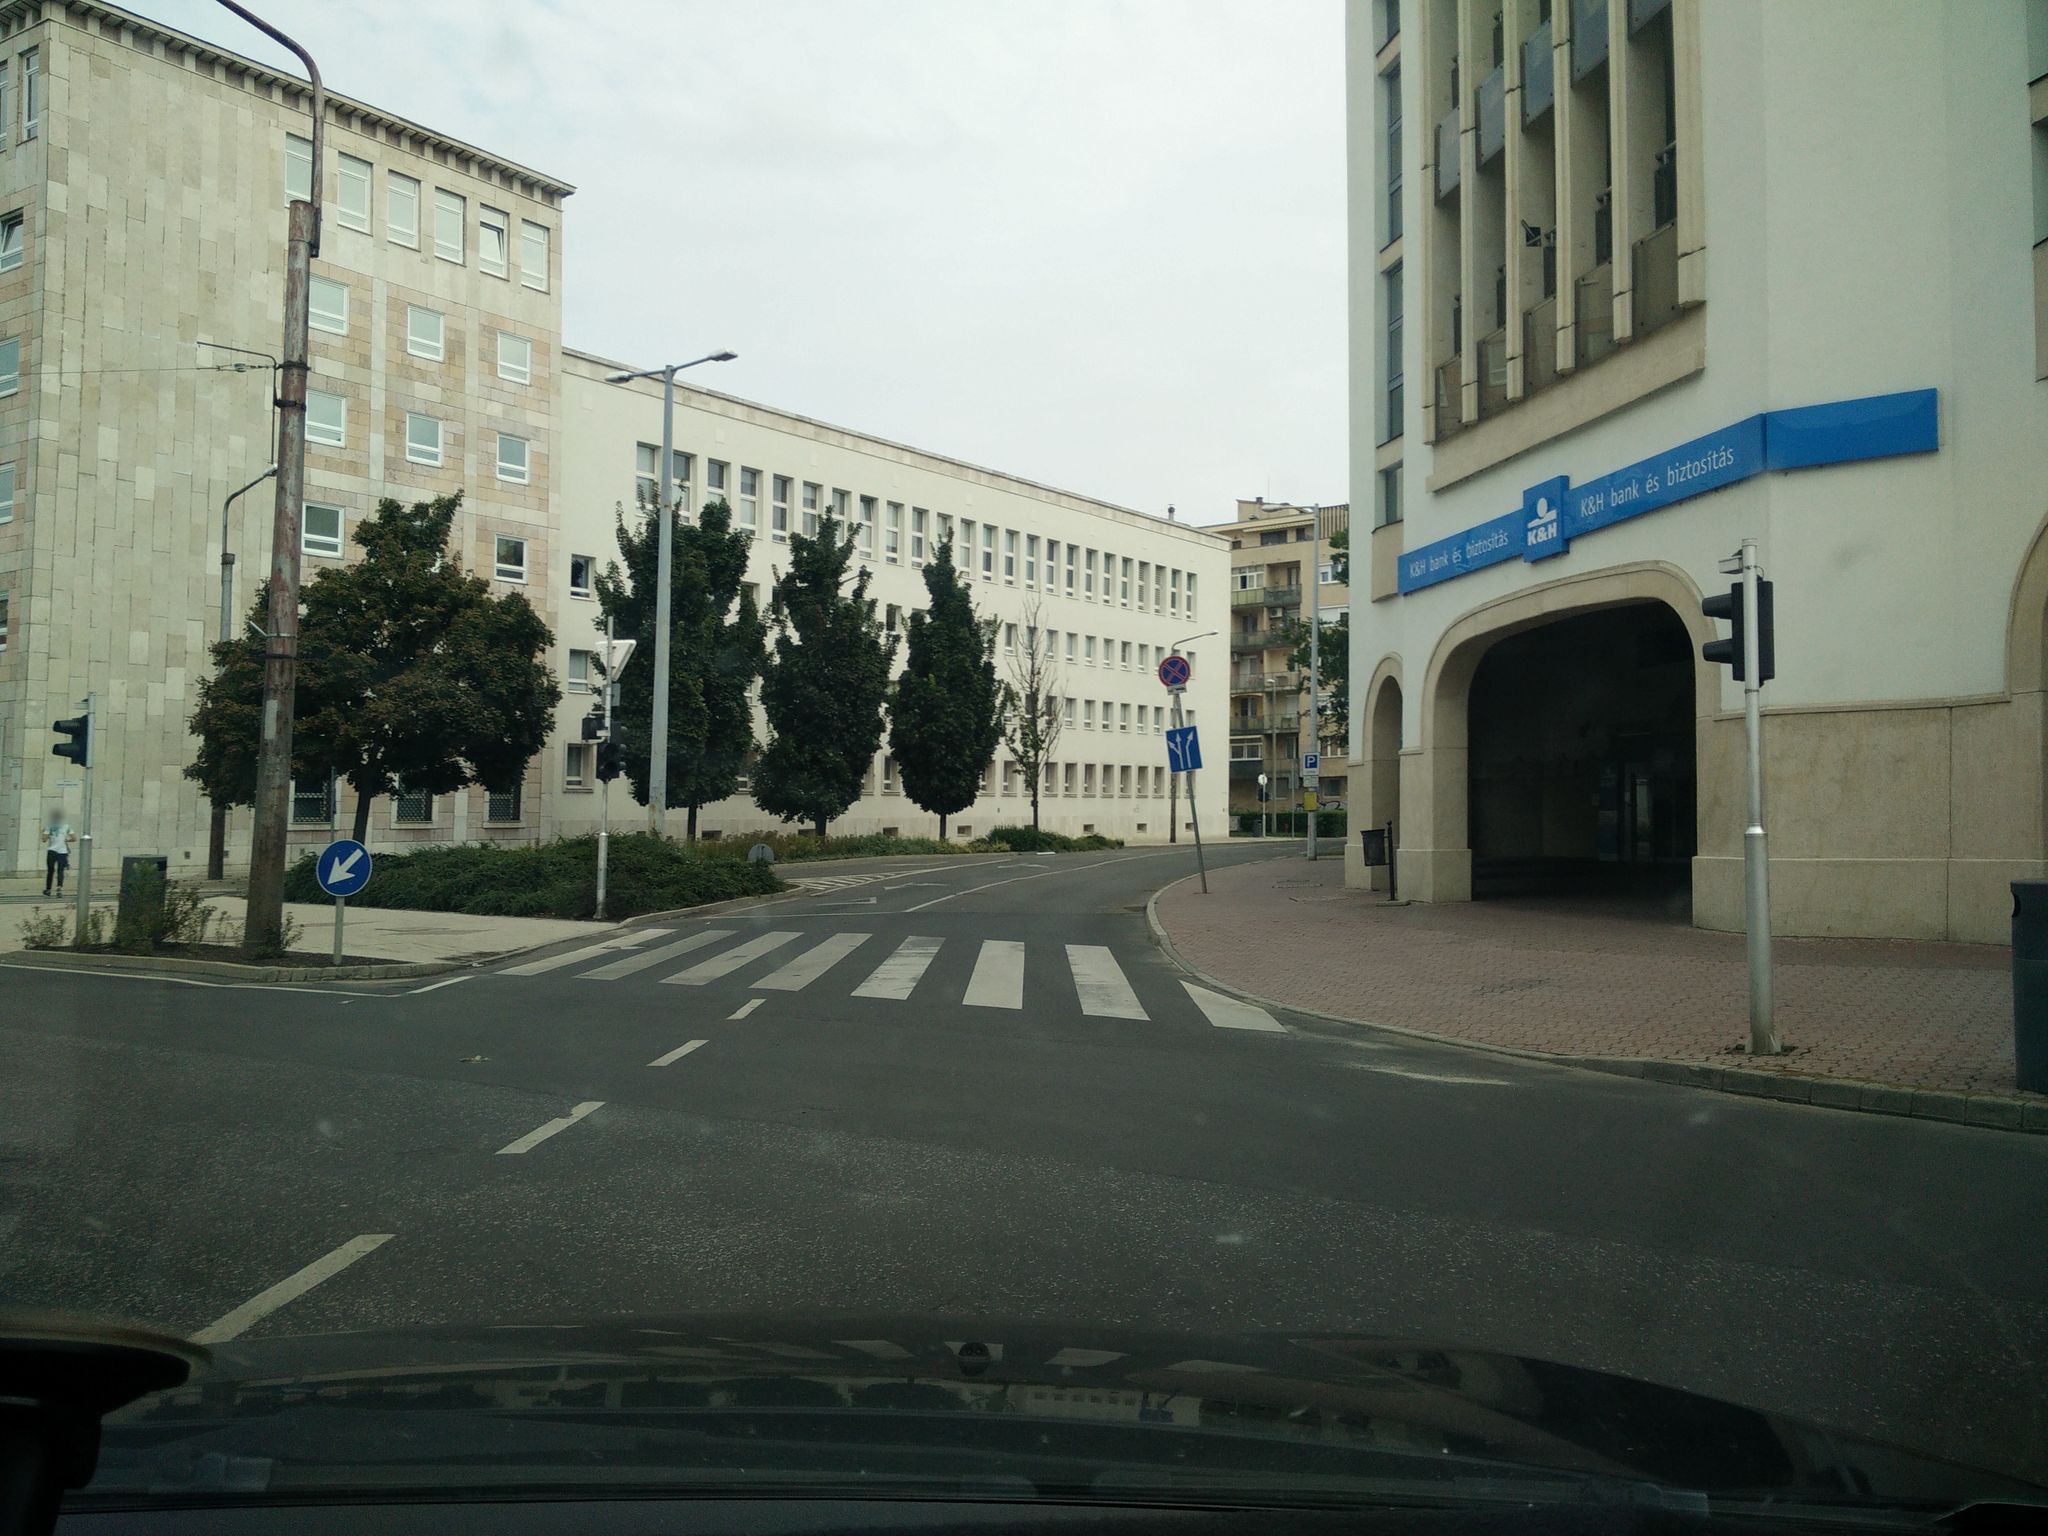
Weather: clear
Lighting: day
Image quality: good
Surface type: driving surface
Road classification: tertiary
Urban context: urban centre
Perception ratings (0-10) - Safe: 5.21, Lively: 8.55, Beautiful: 6.13, Boring: 3.46, Depressing: 7.42, Wealthy: 8.85